Question: I have a form and I'd like to make it so when the select box is changed, it's respective checkbox is checked automatically.
Could anyone shed any light on this? Let's say for the purpose the select boxes are 'select1, select2 etc..' and the checkboxes are 'checkbox1, checkbox2 etc..'

Snippet of table (first row)
'''
<table width="820" class="content">
<thead>
<tr>
<th>Category</th>
<th>Code</th>
<th>Quantity</th>
<th>Issue?</th>
</tr>
</thead>
<tbody>
<tr>
<td>Beret</td>
<td><select name="select_beret">
<option value="8405-99-<PHONE>">8405-99-<PHONE> : 48cm - 2 in stock</option><option value="8405-99-<PHONE>">8405-99-<PHONE> : 50cm - 3 in stock</option><option value="8405-99-<PHONE>">8405-99-<PHONE> : 51cm - 1 in stock</option></select>
</td>
<td><input type="text" name ="qty_beret"></td>
<td><input type="checkbox" name="checkbox_beret" value="Y"></td>
</tr>
</tbody>
</table>
'''
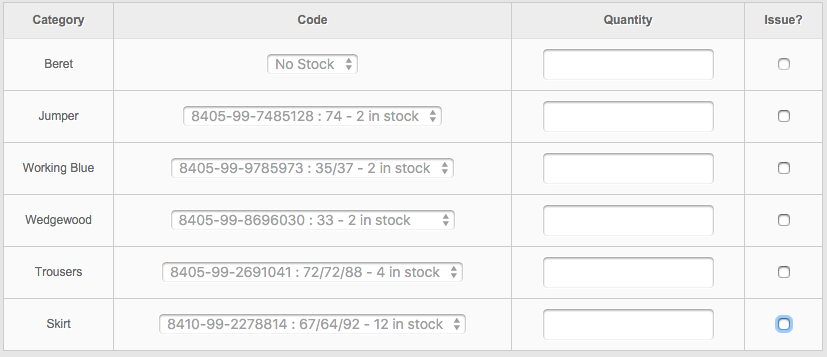
Answer: This is just an example of having one function run all change events for your select boxes. (if/when) you update your question with your new source code and display comments to explain each step.
'''
window.onload=function(){
var Selects=document.getElementsByClassName('Items');
for(var i=0; i<Selects.length; i++){
Selects[i].addEventListener('change',function(){
var Cbox=false;
if(this.value!==""){
Cbox=true;
}
document.getElementById('issue_'+this.id).checked=Cbox;
},false);
}
}
'''
'''
Beret
<select class="Items" id="beret" name="select_beret">
<option value="">Beret Sizes</option>
<option value="8405-99-<PHONE>">Item 1</option>
<option value="8405-99-<PHONE>">Item 2</option>
</select>
<input type="checkbox" id="issue_beret" value=""/><br>
Jumper
<select class="Items" id="jumper" name="select_jumper">
<option value="">Jumper Sizes</option>
<option value="8405-99-<PHONE>">Item 1</option>
<option value="8405-99-<PHONE>">Item 2</option>
</select>
<input type="checkbox" id="issue_jumper" value=""/><br>
'''
I hope this helps. Happy coding!